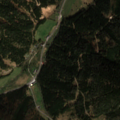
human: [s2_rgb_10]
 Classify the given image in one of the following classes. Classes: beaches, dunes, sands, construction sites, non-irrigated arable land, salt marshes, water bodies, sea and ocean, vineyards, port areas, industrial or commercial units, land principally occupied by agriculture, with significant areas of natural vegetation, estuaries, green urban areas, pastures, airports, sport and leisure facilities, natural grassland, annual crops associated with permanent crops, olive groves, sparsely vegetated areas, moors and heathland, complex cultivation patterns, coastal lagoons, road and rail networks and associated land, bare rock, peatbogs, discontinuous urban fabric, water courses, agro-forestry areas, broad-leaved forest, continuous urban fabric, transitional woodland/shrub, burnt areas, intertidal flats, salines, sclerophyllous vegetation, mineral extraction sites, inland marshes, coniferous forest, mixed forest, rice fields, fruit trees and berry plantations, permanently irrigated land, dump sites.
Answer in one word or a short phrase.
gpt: pastures, coniferous forest, mixed forest